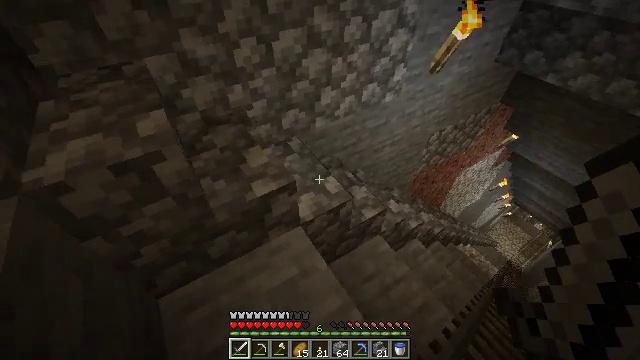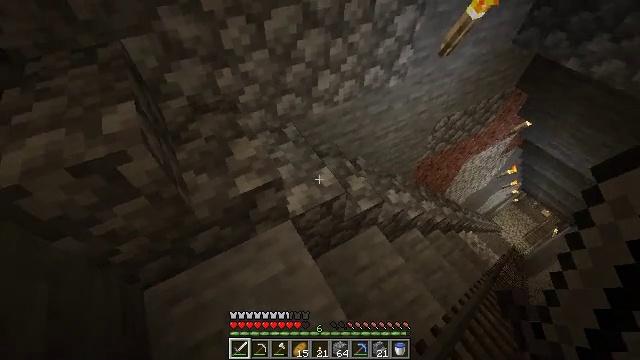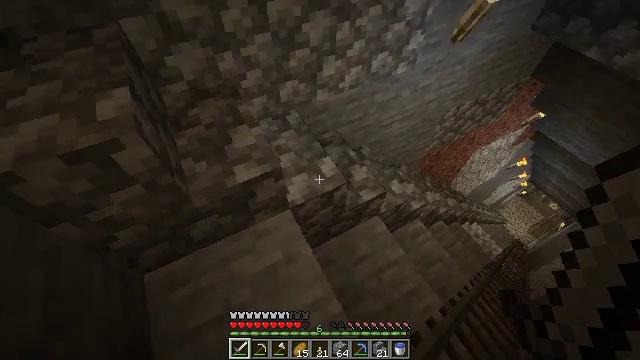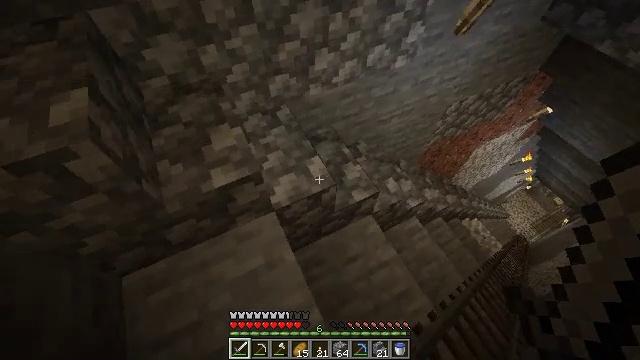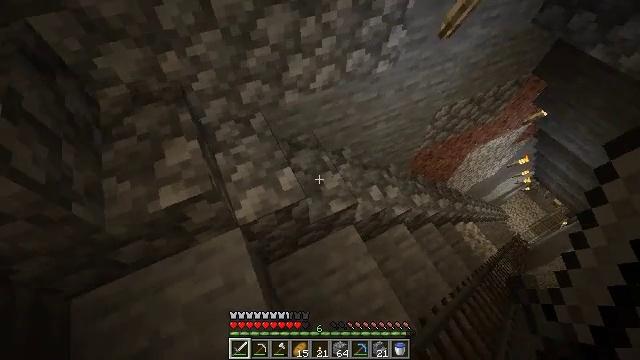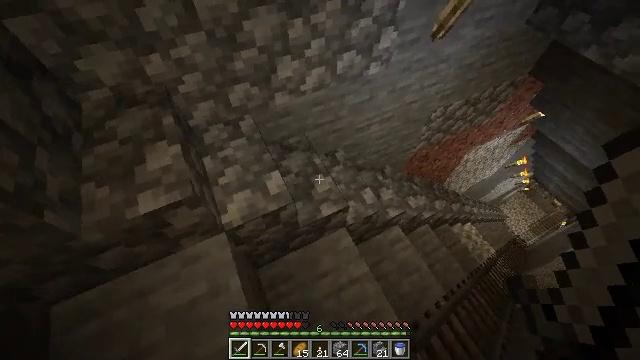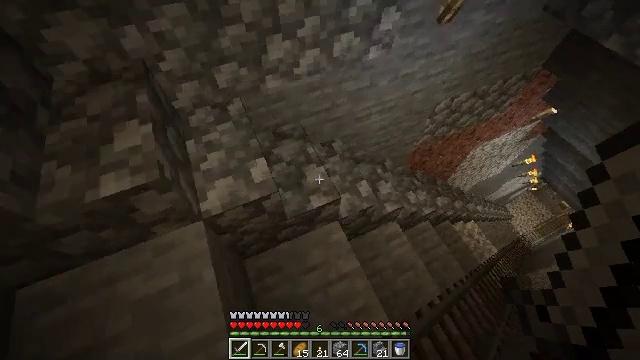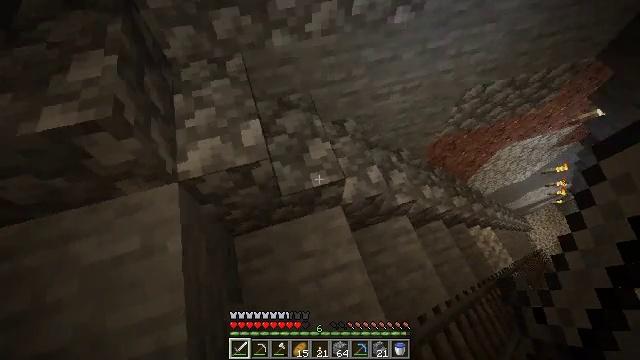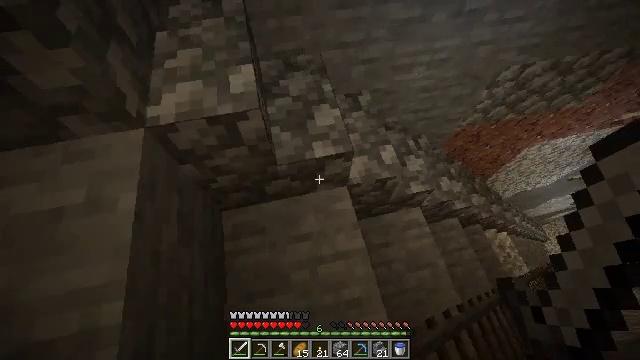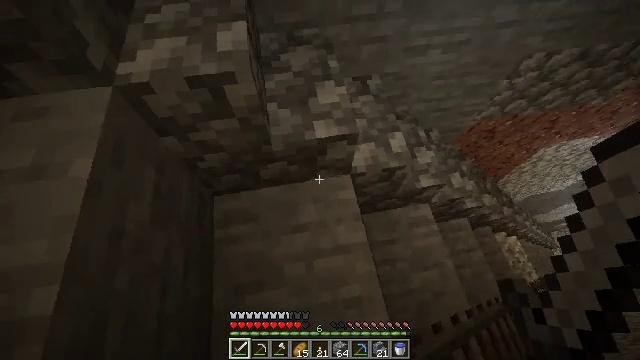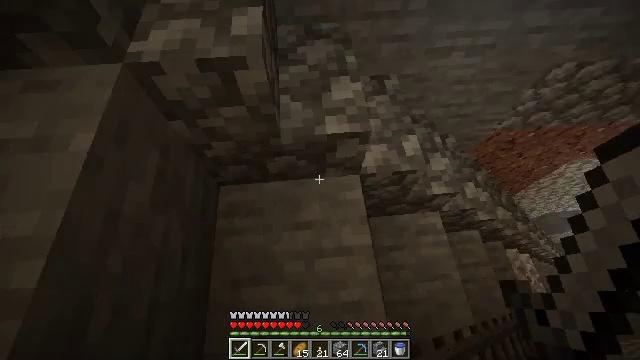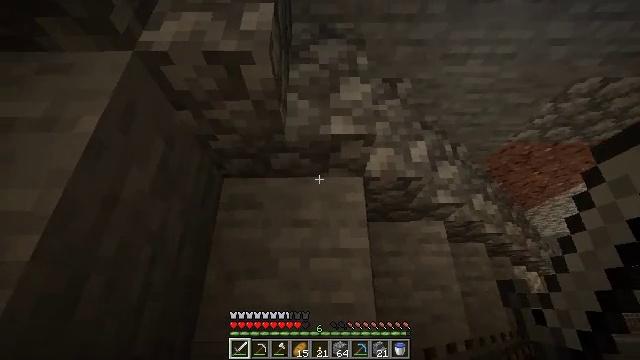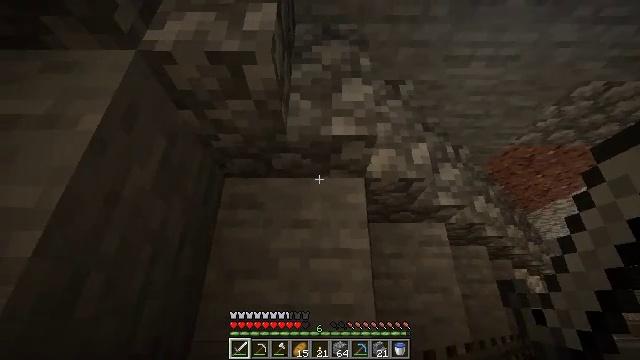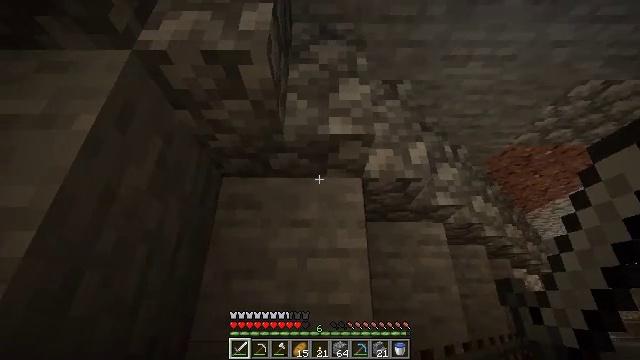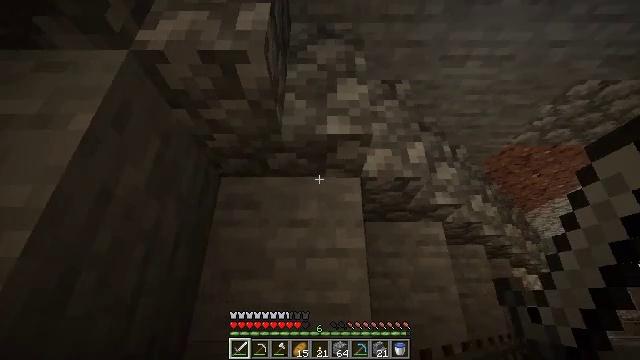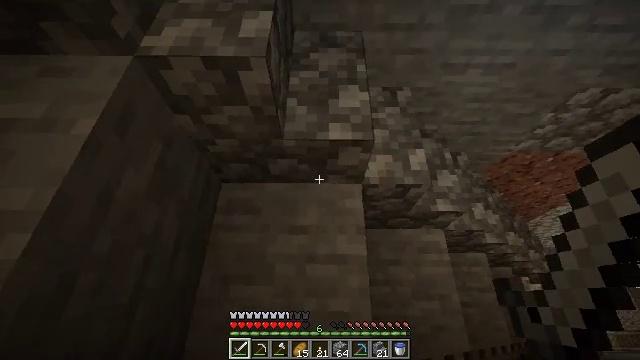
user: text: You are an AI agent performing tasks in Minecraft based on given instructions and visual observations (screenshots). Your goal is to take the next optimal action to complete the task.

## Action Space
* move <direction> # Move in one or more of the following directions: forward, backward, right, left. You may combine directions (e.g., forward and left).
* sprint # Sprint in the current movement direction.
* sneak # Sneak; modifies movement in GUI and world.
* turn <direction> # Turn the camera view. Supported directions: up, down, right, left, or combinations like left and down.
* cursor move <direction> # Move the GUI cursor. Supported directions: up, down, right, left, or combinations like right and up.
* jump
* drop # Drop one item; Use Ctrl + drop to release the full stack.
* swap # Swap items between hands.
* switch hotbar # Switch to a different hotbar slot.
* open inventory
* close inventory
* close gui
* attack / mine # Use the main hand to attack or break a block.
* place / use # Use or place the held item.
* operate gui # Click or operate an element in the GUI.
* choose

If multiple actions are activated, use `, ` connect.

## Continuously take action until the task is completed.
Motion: motion action
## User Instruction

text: Break the stone block.
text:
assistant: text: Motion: move forward and move right, turn left and down
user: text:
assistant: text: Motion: move forward and move right, turn left and down
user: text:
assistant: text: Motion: move forward and move right, turn left and down
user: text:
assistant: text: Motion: move right
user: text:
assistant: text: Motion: no_op
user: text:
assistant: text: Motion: turn left and down
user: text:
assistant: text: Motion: turn left and down
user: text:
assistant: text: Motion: turn left and down
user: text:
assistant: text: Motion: turn left
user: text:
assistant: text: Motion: turn left
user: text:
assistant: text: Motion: turn left
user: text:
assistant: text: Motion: no_op
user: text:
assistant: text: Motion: no_op
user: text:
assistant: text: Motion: no_op
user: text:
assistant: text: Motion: turn up
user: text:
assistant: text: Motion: no_op
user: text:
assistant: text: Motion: turn right
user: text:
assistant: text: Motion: move right, turn right
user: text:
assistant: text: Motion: move right, turn right
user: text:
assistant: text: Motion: move right
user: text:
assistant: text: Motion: move right
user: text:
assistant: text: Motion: move right
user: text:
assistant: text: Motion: no_op
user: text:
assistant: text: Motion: no_op
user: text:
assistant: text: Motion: no_op
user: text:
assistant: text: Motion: turn left
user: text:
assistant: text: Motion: turn left and up
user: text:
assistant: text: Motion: turn left and up
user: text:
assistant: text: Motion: turn left and up
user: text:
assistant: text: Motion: no_op